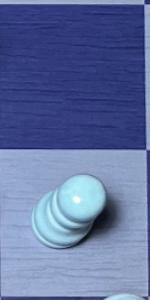
Label: Pawn_White